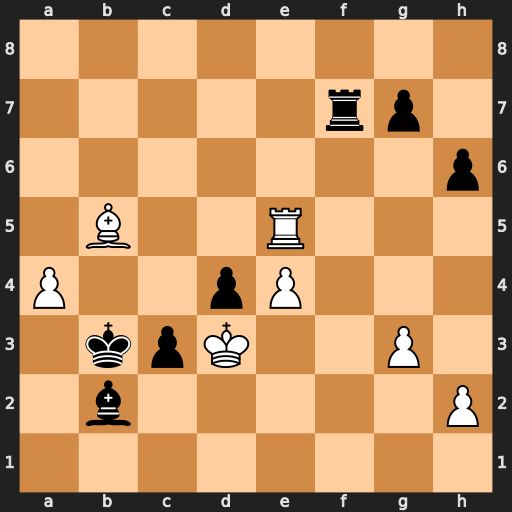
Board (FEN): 8/5rp1/7p/1B2R3/P2pP3/1kpK2P1/1b5P/8
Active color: w
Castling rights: -
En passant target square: -
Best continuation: Bc4+ Kxa4 Bxf7